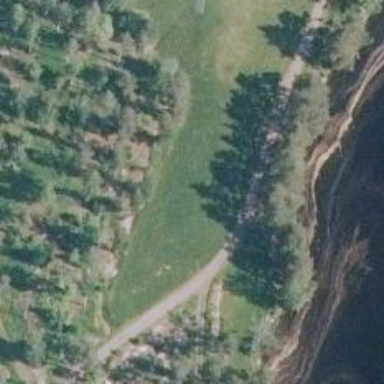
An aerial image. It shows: Hole used for both golf and disc golf.